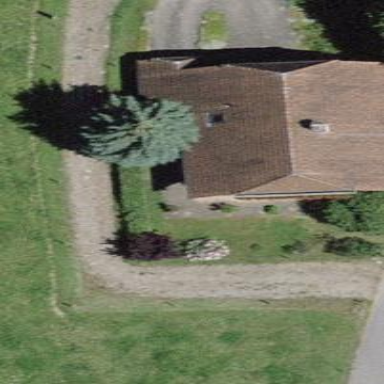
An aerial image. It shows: Simple and straightforward house.